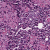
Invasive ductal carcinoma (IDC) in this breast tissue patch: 1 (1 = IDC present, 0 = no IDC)